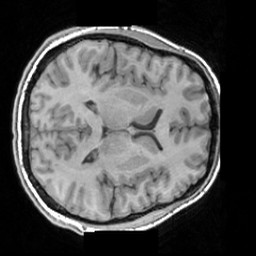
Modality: T1w
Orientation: axial
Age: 27
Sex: male
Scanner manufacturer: siemens
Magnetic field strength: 3 T
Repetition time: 1.63 s
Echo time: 0.00311 s